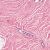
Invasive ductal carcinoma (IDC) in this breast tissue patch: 0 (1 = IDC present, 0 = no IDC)